Field crop: maize
Growth stage: 2
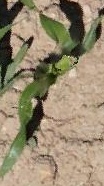
Species: maize